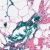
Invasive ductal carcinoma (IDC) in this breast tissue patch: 0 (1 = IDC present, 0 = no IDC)